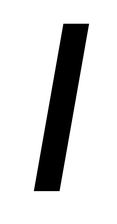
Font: Poppins-MediumItalic